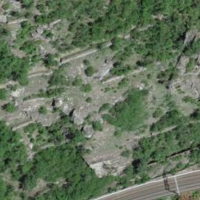
EUNIS habitat code: 32
Species observed at this site:
Salvia pratensis